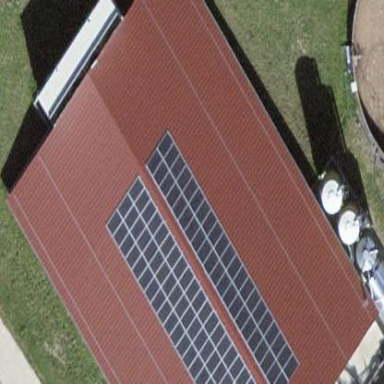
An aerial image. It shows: Solar photovoltaic panel generator.